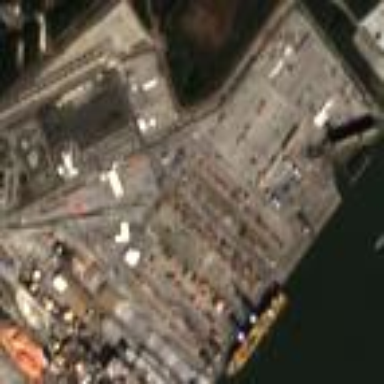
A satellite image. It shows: Industrial area designated for port activities.